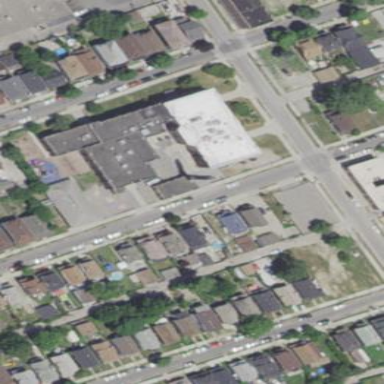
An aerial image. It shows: School.